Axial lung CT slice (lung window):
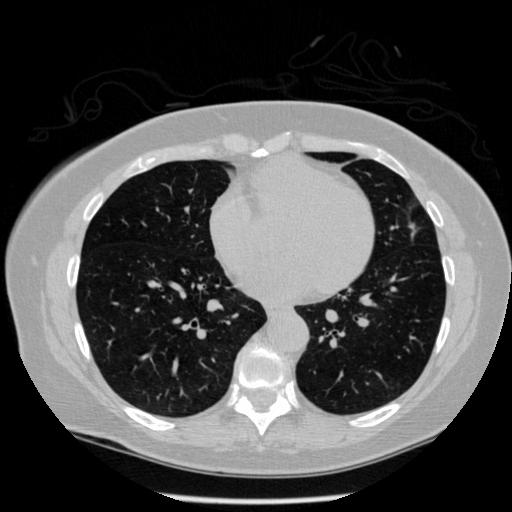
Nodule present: no